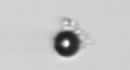
Label: bead